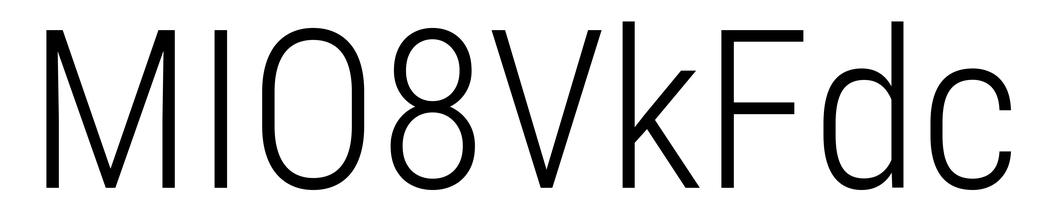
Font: Roboto_Condensed_Light